Question: ## I am extending a question i asked few time back in stackoverflow - Here
---
<URL> I get my required output
:

---
## What i am trying to do::
'image''Button'
---
!
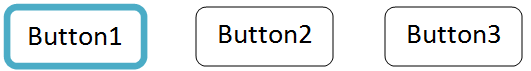
Answer: You could not set the text AND set 'android:button="@drawable/some_drawable"' 'android:button="@android:color/transparent"', as in:
'''
<RadioButton
android:id="@+id/radio0"
android:layout_width="wrap_content"
android:layout_height="wrap_content"
android:background="@drawable/yourbuttonbackground"
android:button="@drawable/some_drawable"
android:checked="true"
/>
'''
You have only 3 ways to set drawables in a RadioButton:
- - -